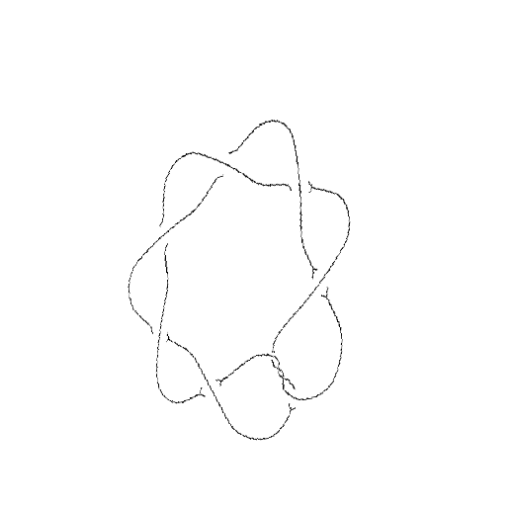
Crossing number: 10